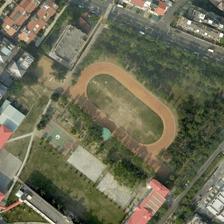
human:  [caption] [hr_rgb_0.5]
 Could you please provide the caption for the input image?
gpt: many buildings and some green trees are around a playground .

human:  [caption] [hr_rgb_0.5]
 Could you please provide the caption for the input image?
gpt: a playground with a basketball field is surrounded by many green trees and buildings .

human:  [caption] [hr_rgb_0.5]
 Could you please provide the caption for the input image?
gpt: a playground next to a piece of green plants is surrounded by many buildings .

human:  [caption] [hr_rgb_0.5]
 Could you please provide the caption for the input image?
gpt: a tranquil exercise yard consists of a football field and a basketball court, with many high-rise buildings nearby .

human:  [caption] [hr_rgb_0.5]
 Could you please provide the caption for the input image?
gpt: a playground next to a piece of green plants is surrounded by many buildings .